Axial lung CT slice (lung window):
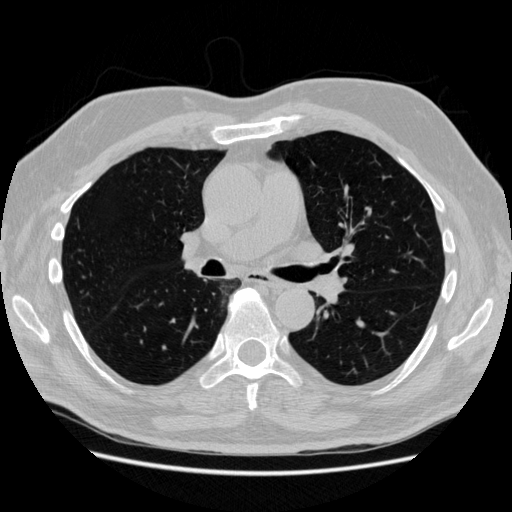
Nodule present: no